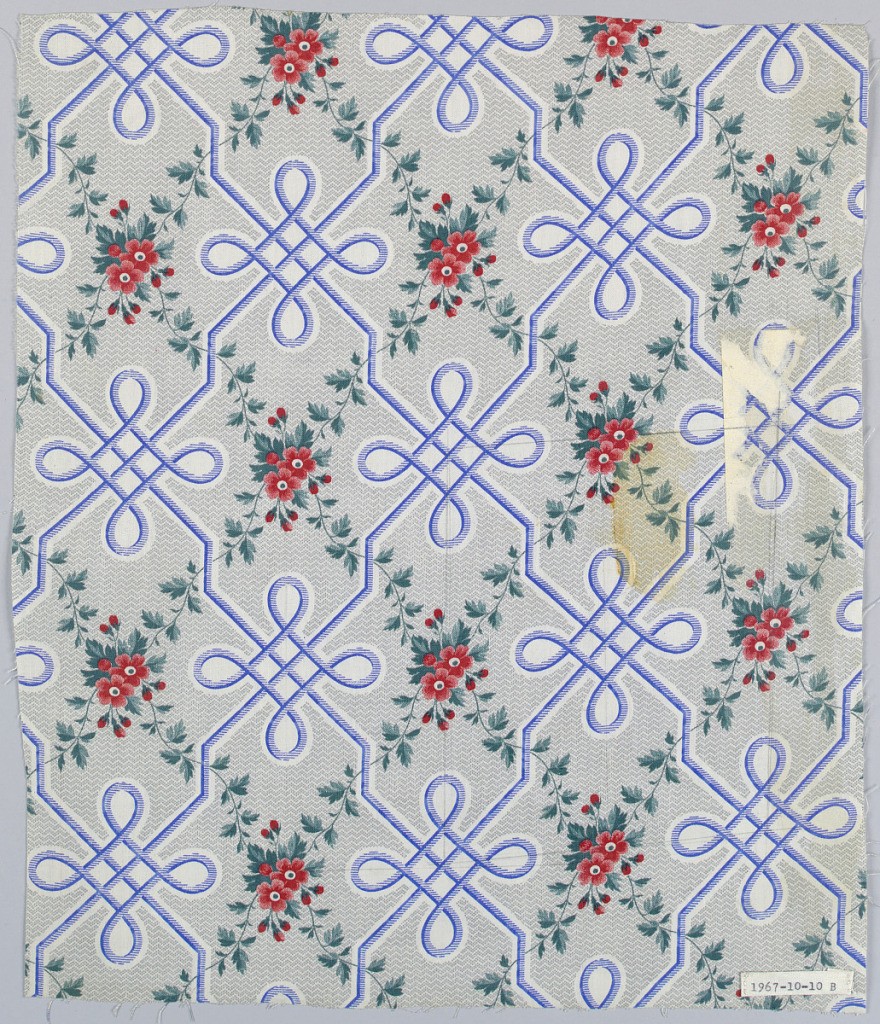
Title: Textile
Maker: Schwartz-Huguenin
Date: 1851–63
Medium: cotton Technique: printed by engraved roller or block printed on plain weave; glazed
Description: Two pieces, same design, different colors. A) ground printed by "molette" in minute grey zig-zag, leaving white areas through which pass a design of long interlace in brown, forming trellis pattern. Clusters of little flowers in red (strawberry) blossoms and green foliage printed within trellis pattern, possibly by block or surface roller. B) same design, but interlace in blue. Glazed.